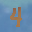
Label: 4